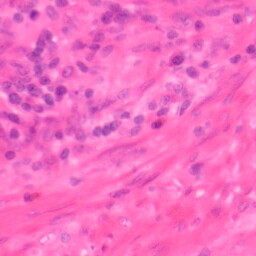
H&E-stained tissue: Colon